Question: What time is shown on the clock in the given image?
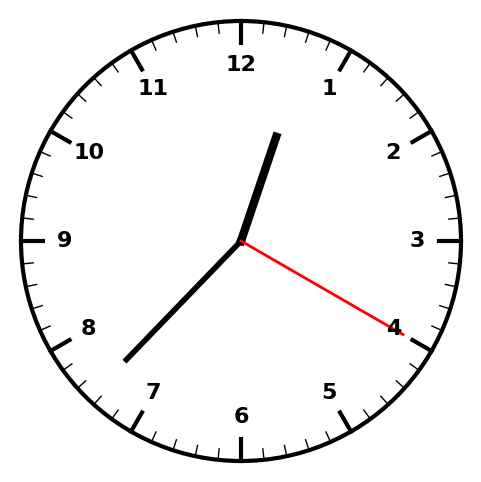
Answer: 12:37:20